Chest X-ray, PA view. Patient: 83 years old, sex F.
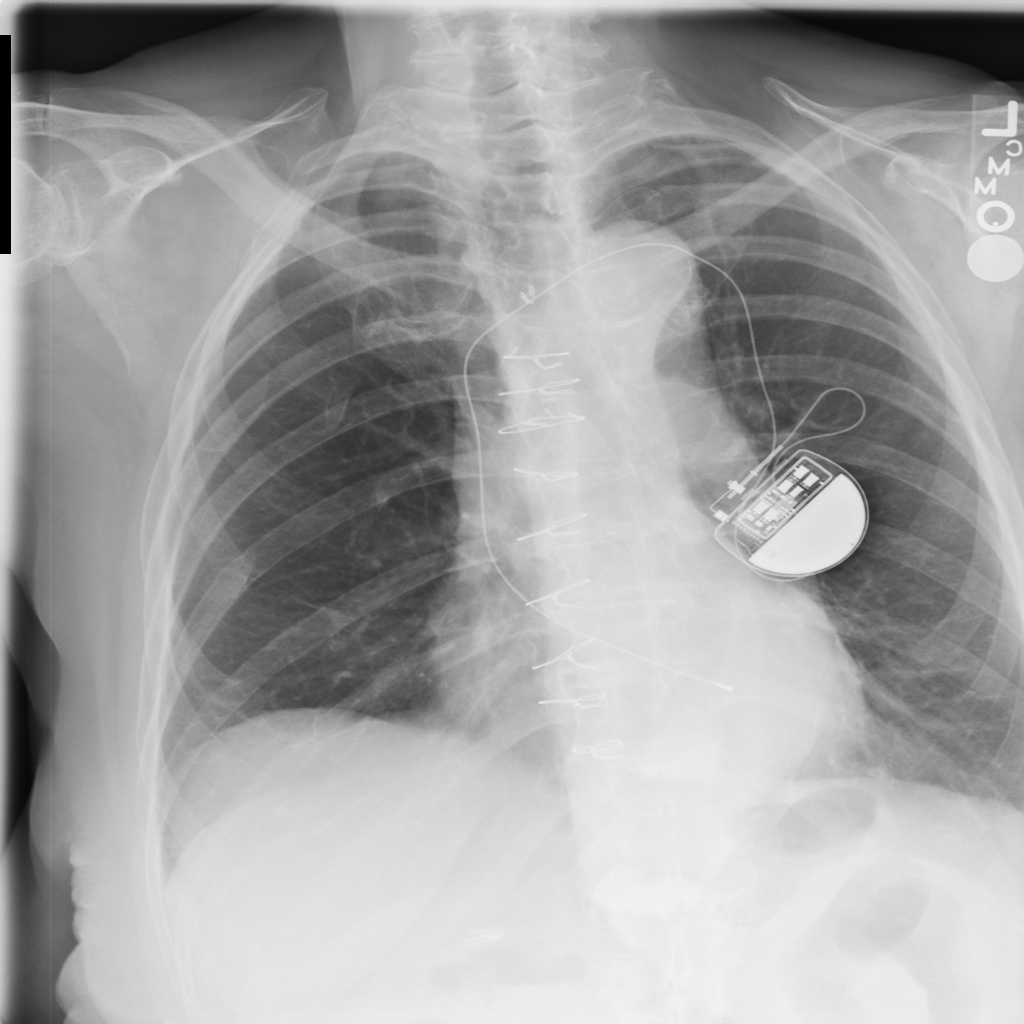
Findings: No Finding